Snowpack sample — Snodgrass Mountain, Crested Butte, Colorado (2/4/25, 12:06 PM MST)
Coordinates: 38.923, -106.968
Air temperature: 35 °F
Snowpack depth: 80 cm
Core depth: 60 cm
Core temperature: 32 °F
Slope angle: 14°, slope face: 78°
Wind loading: low
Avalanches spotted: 0
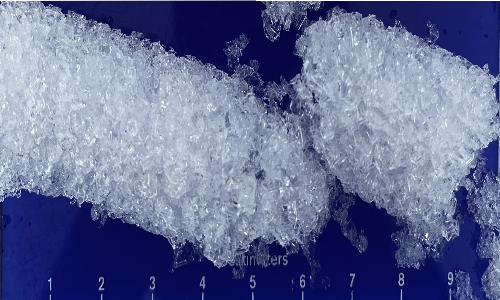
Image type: core
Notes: No avalanches nearby, unusually warm weather for the last month reported by residents, Collected 25 yards from treeline